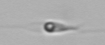
Label: flagellate_morphotype3